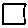
Label: square